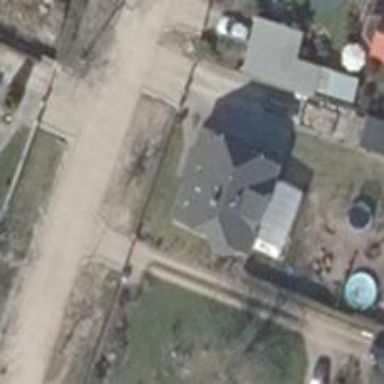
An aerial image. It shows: Driveway.